Question:
I made a QSplitter layout. And under QSplitter, there is QWidget and it's gridLayout children. At this case, I can't minimize QSplitter to 0 size. As I see above, it has restriction for height. What cause this problem? I tested some cases, and I found that when I use QGridLayout for QWidget's children. But I can't set minimum height to 0.
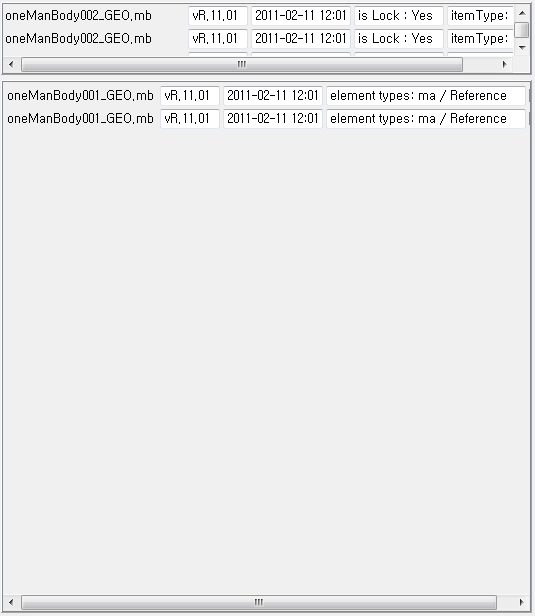
Answer: I'm not sure exactly what you're trying to do, but you can always call hide on a widget.